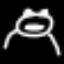
Label: frog